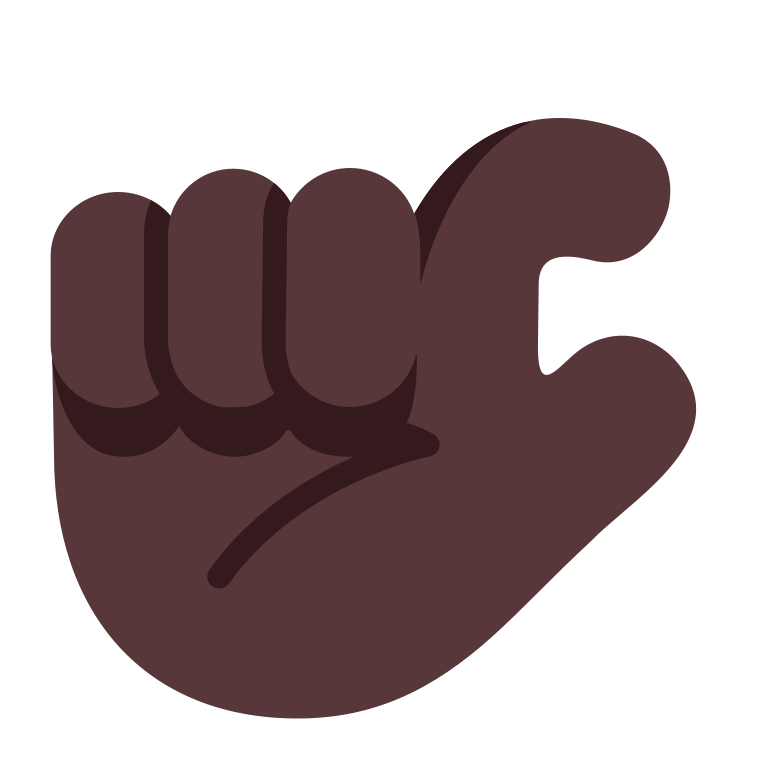
pinching hand flat dark